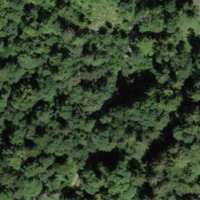
EUNIS habitat code: 44
Species observed at this site:
Petasites albus